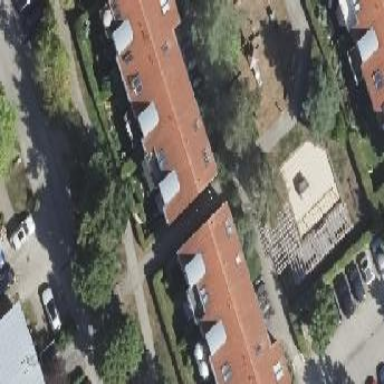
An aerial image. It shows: Gabled roof apartments building.